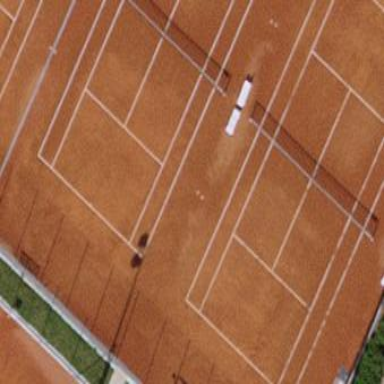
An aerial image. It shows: Tennis court on pitch designated for leisure land.